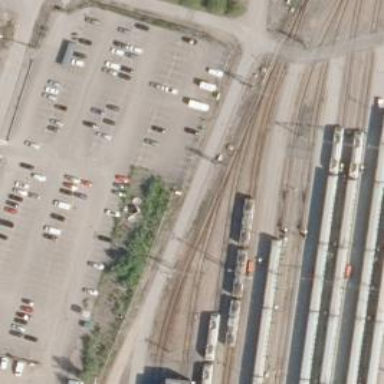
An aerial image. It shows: Rail yard with electrified contact lines for the railway.